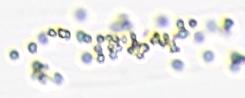
Label: Phaeocystis